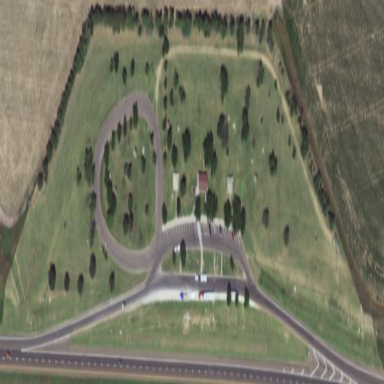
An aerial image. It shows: Rest area along the road.